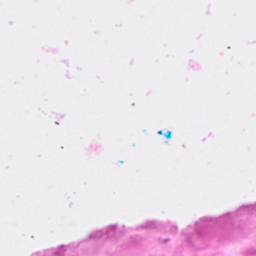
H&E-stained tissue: Breast